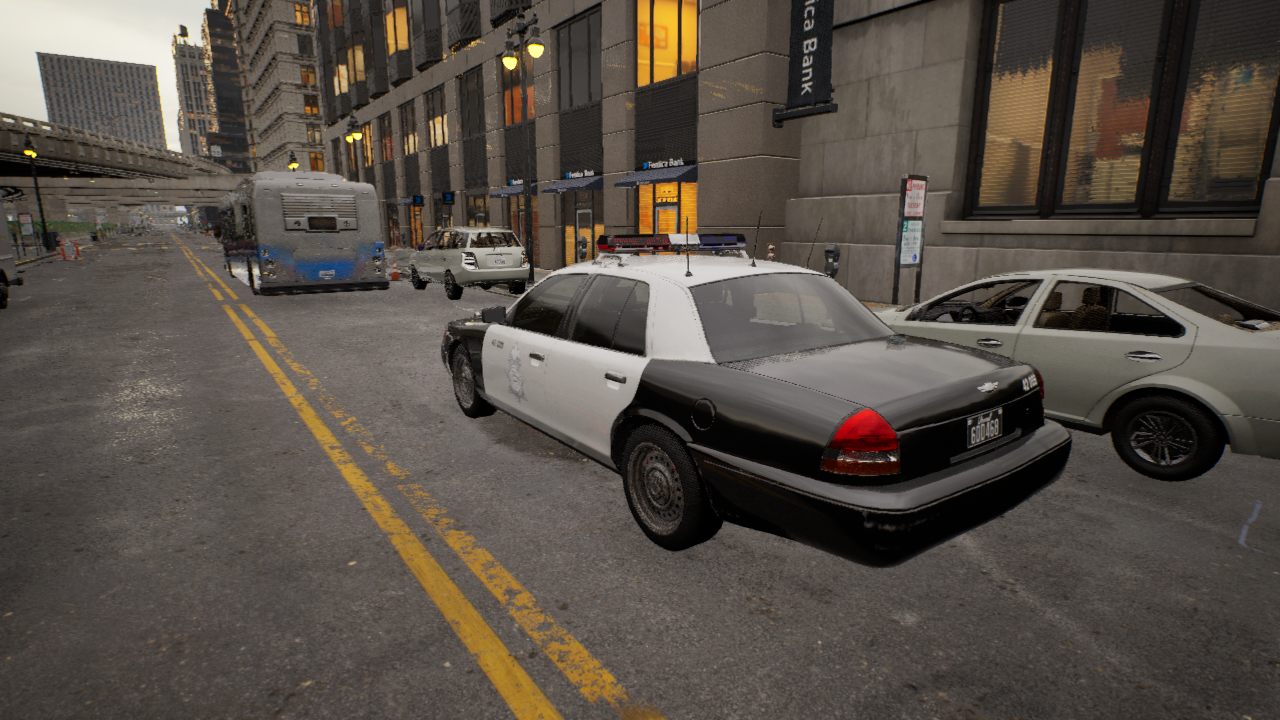
Venue: downtown
Lighting: golden hour
Vehicle rig: sedan